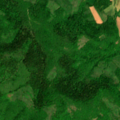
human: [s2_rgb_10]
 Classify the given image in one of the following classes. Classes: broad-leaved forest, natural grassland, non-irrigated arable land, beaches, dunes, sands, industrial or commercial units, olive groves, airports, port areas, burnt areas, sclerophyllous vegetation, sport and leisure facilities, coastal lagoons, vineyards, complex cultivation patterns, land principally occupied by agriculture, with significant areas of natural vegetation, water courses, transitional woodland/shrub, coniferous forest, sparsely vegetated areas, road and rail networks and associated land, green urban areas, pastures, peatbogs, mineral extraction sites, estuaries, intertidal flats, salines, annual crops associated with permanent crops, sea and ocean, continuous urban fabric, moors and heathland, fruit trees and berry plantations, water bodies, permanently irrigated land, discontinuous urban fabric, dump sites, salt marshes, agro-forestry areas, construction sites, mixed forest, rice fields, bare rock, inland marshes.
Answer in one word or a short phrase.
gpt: complex cultivation patterns, land principally occupied by agriculture, with significant areas of natural vegetation, broad-leaved forest